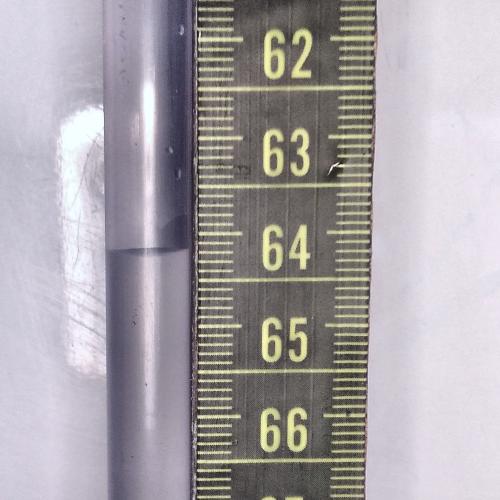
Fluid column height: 64.2 cm